Question: In Eclipse there is a localization strings editor that displays a table with all the available XML files. (Eclipse's Sequoya or previously MOTODEV Studio):

Is there and alternative for Android Studio (or for Intellij in general)?
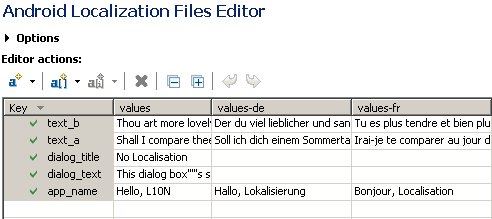
Answer: Not at the moment. We'll look into this later.